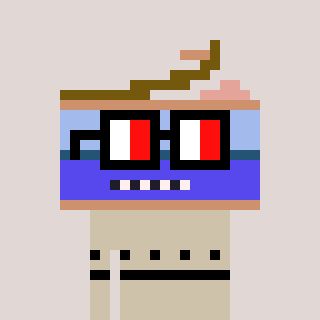
a pixel art character with square glasses with black frames and red eyes, a canned ham-shaped head and a bege-colored body on a warm background